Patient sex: M
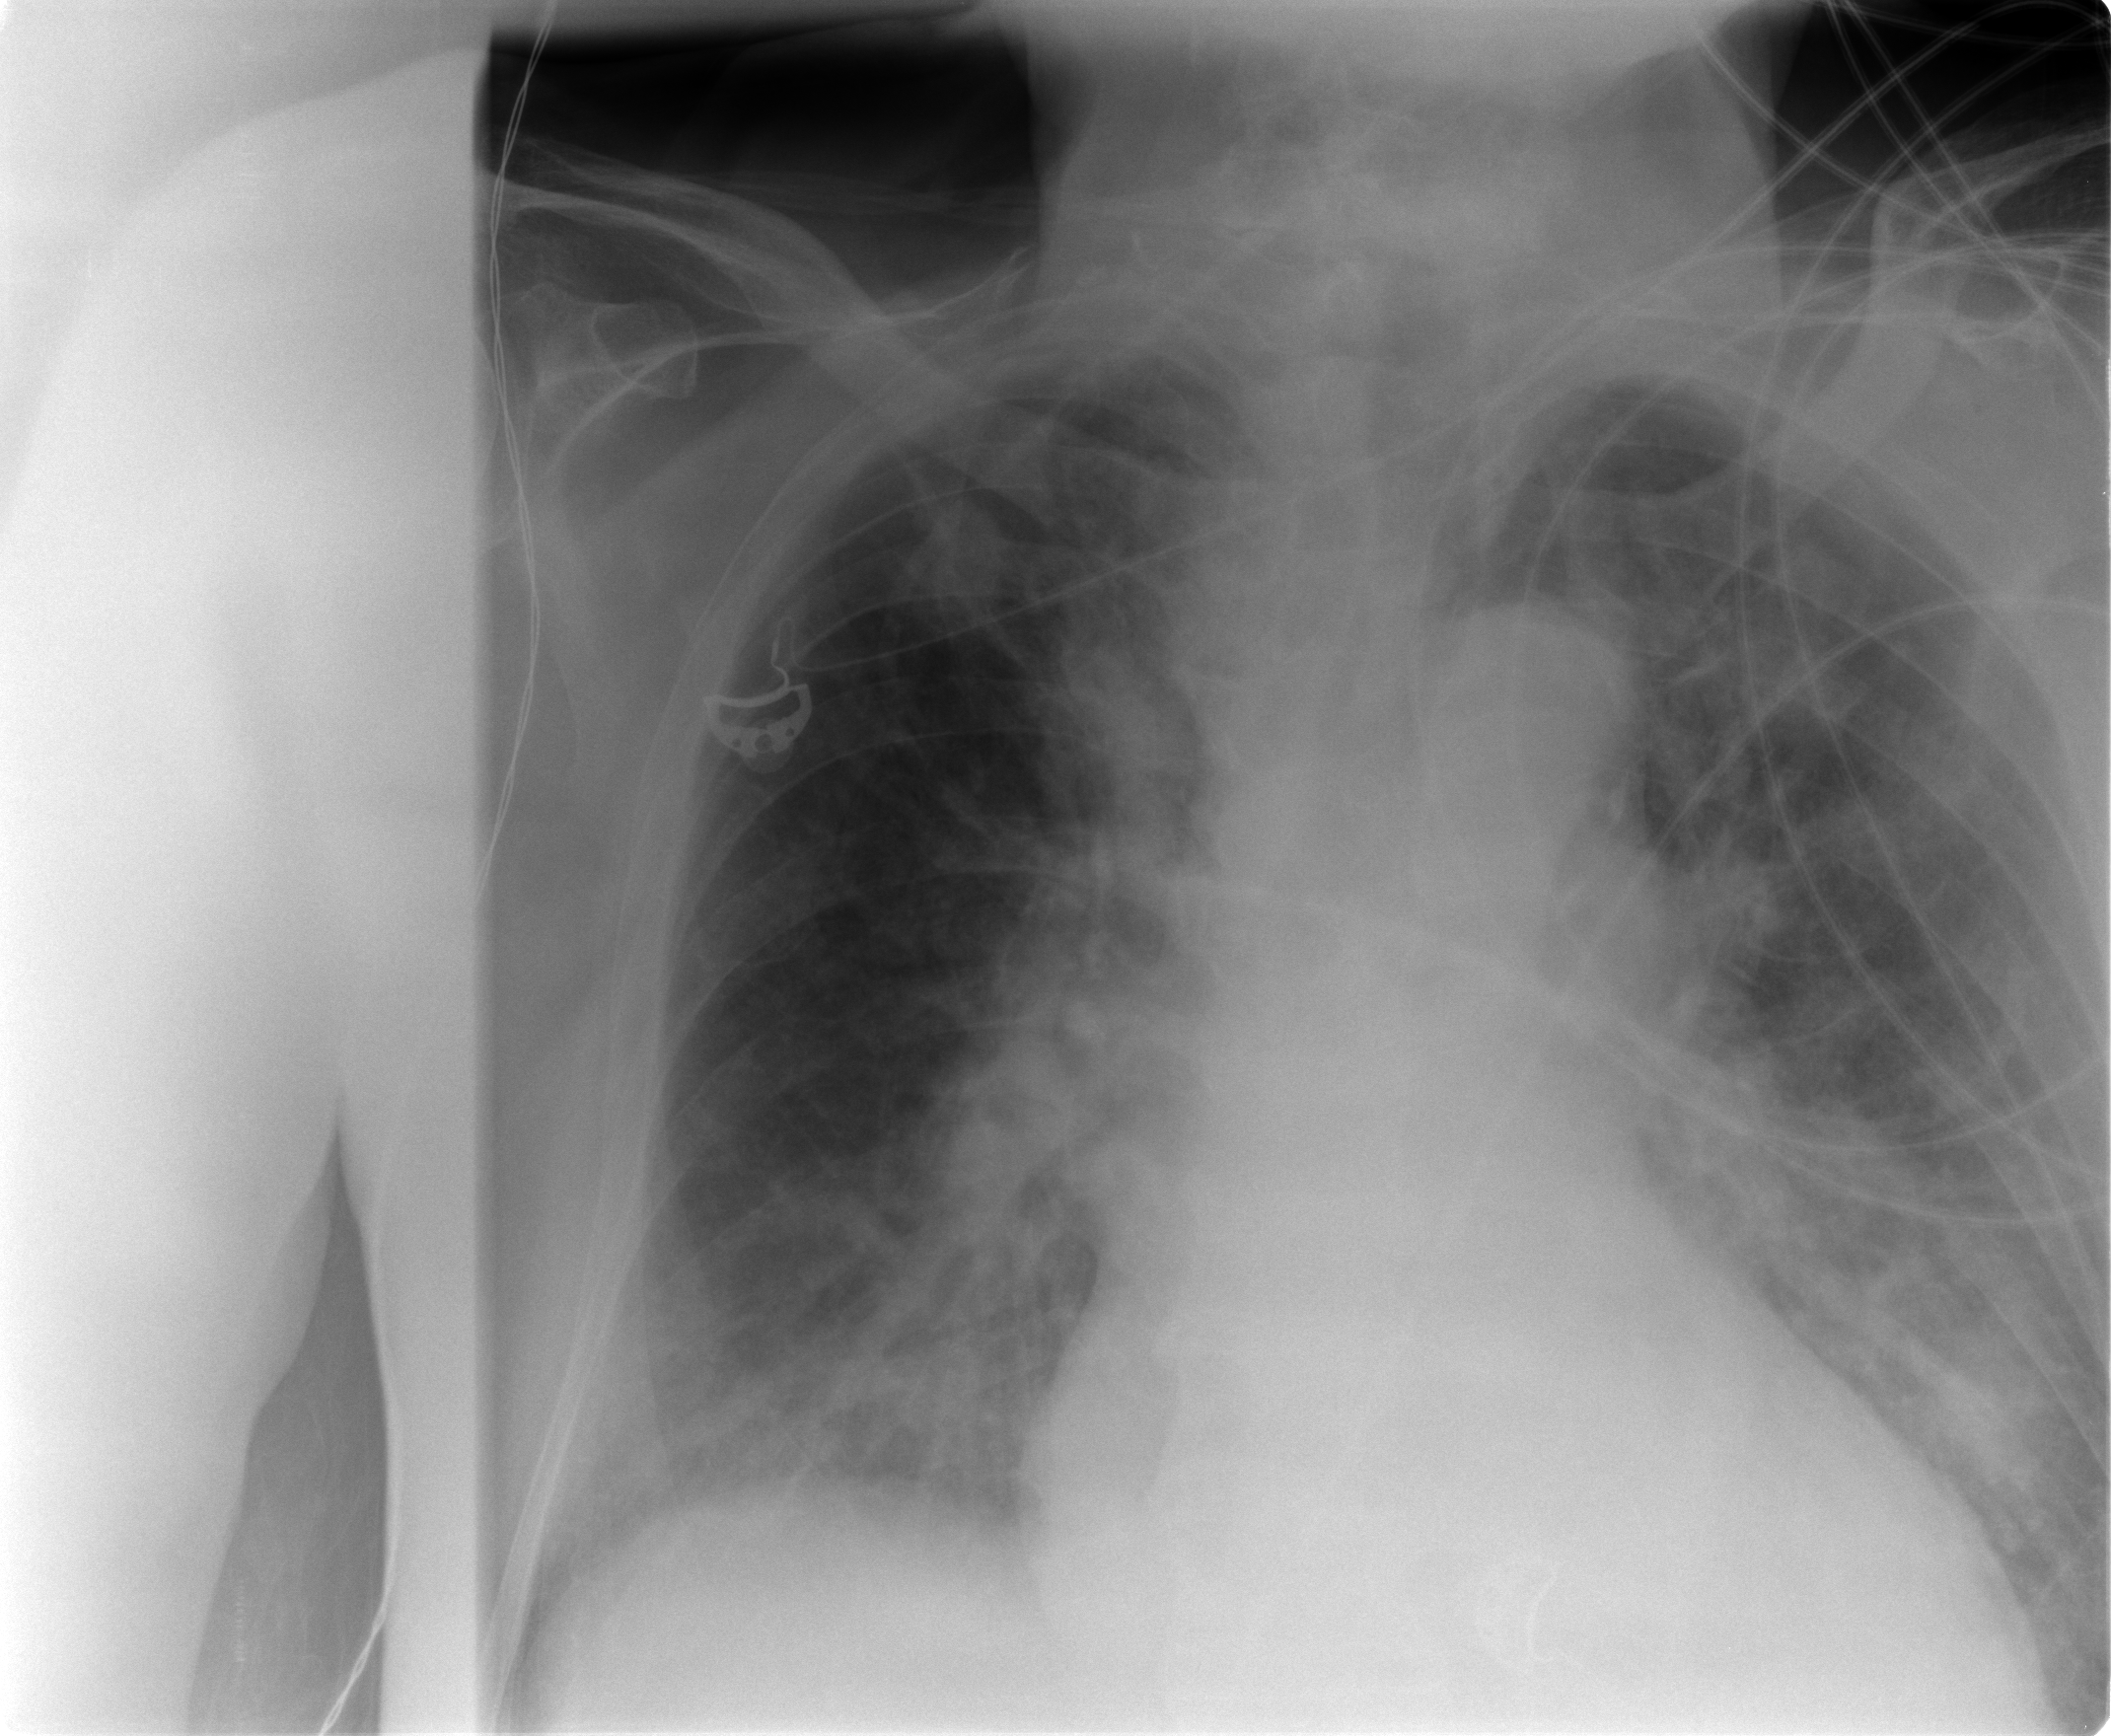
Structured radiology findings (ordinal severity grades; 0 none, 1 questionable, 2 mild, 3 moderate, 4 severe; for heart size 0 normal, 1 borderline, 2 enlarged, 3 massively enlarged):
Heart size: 2
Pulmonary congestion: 3
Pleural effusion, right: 2
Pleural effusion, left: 0
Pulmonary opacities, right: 2
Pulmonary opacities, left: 2
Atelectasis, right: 2
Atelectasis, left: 2